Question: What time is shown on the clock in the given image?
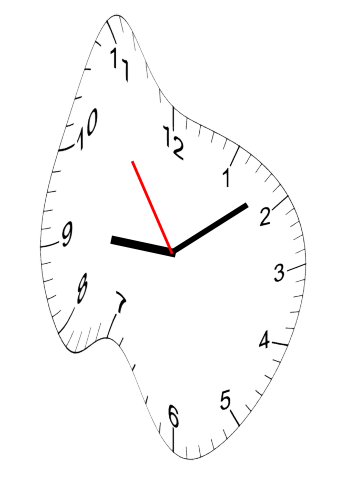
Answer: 09:08:54